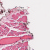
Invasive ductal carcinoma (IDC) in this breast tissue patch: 0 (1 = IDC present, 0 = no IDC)